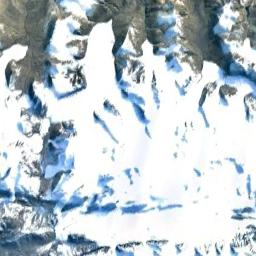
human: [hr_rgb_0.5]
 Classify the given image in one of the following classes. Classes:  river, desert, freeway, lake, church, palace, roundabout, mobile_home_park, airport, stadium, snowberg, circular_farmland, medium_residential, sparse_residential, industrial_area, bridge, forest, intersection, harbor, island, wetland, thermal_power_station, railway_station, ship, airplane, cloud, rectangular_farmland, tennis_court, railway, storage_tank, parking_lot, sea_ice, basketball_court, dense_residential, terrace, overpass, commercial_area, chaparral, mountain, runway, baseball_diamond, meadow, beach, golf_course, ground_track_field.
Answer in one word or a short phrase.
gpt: snowberg